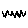
Label: zigzag